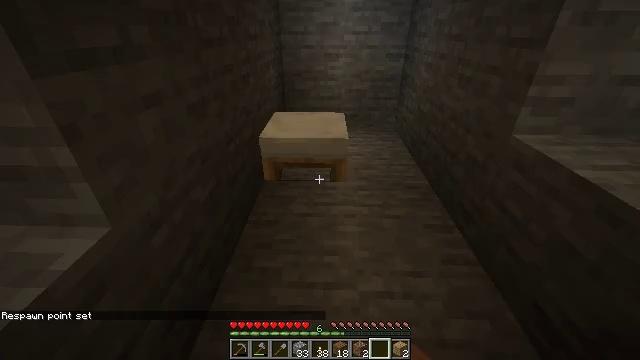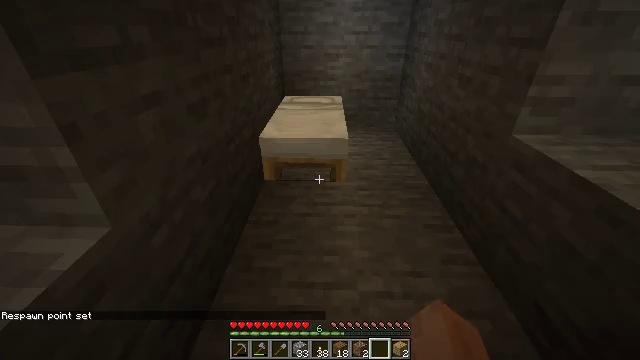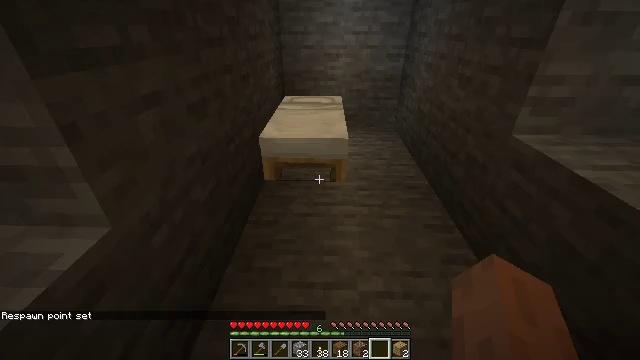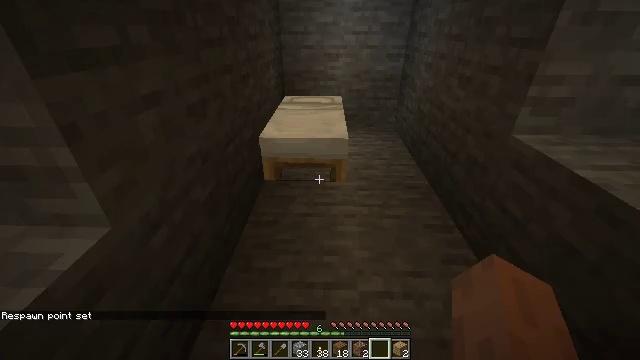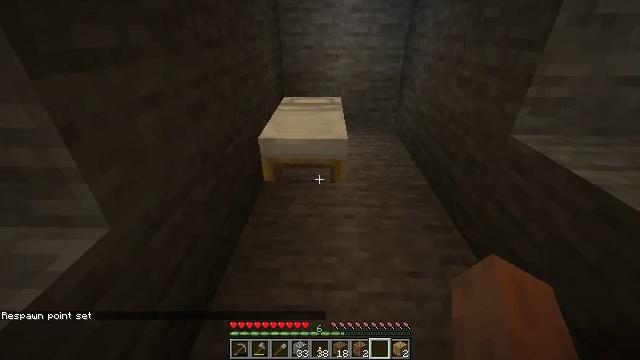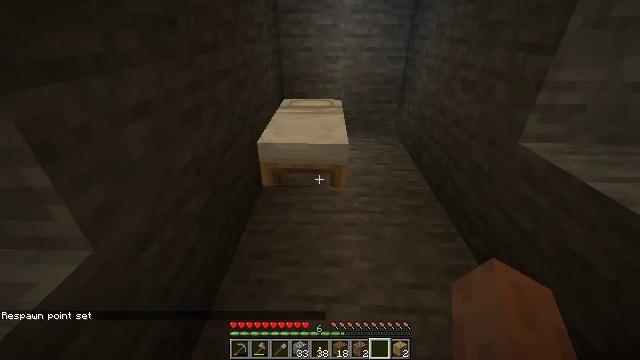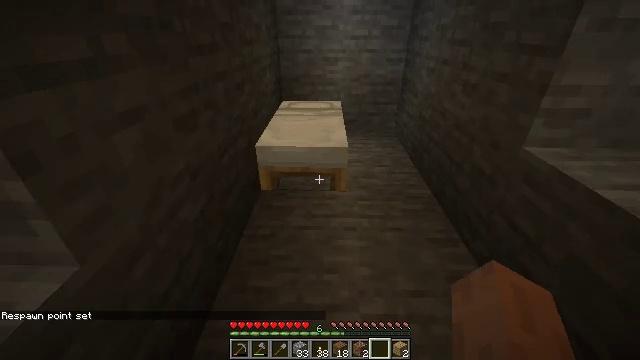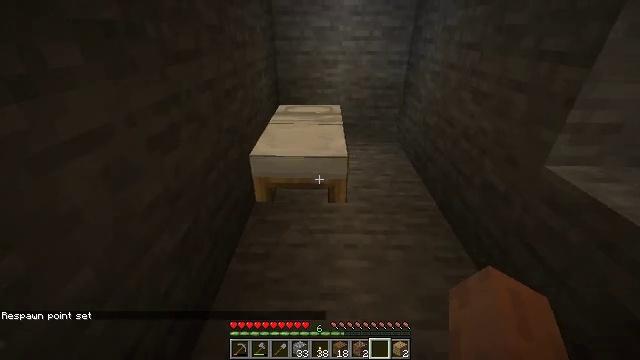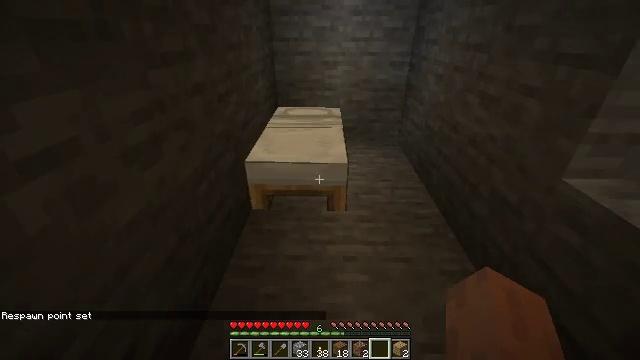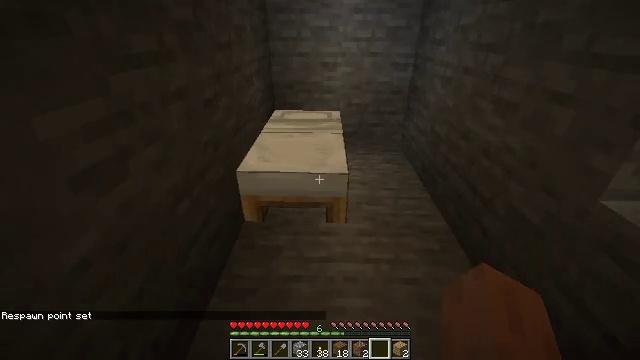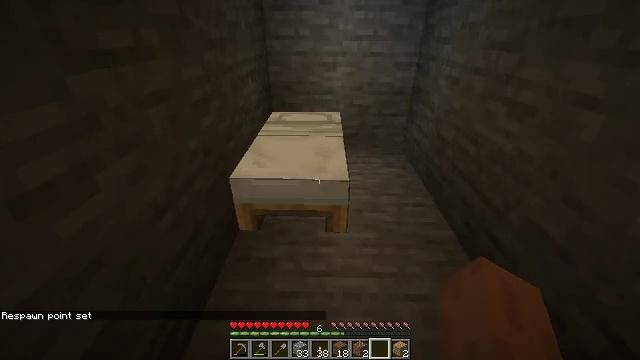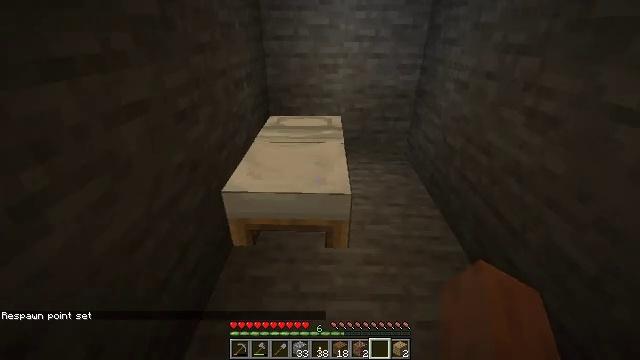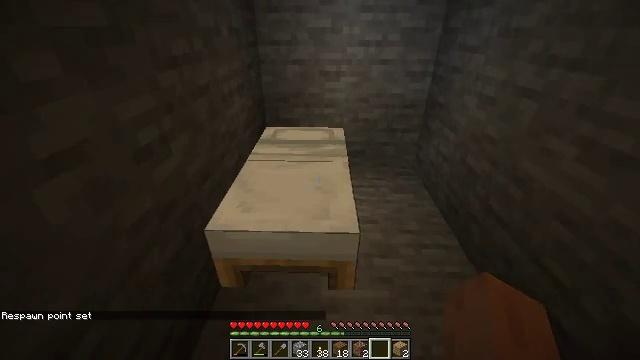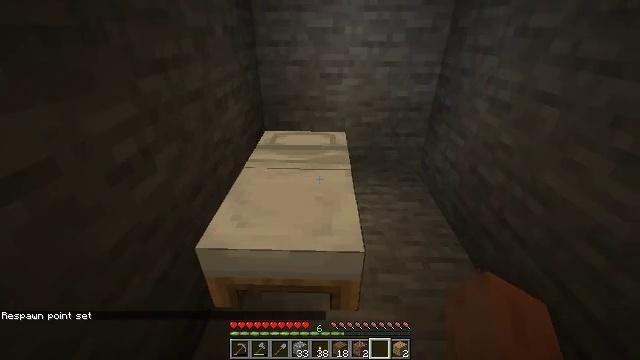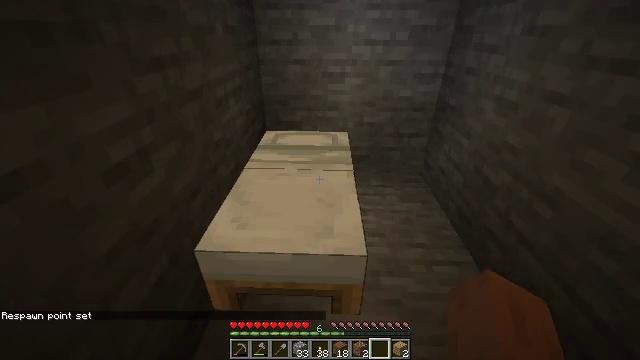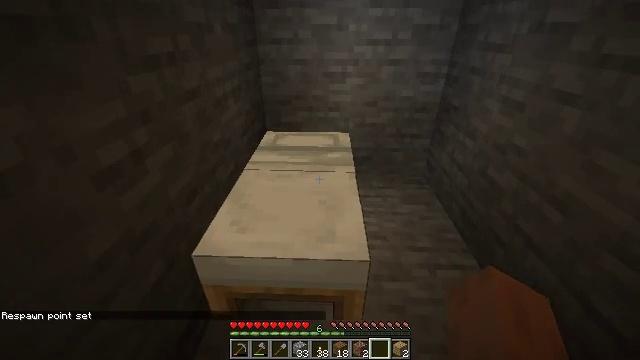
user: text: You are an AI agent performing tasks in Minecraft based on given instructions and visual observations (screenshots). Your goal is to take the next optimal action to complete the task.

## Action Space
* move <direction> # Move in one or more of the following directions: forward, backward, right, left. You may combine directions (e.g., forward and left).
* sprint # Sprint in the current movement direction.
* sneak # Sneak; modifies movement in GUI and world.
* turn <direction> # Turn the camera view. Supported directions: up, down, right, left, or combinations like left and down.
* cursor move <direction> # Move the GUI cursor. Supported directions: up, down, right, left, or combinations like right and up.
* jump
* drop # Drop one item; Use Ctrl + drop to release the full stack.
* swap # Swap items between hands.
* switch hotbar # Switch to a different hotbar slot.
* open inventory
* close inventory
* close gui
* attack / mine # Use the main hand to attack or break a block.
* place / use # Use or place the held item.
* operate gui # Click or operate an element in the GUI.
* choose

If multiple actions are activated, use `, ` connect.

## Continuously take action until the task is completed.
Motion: motion action
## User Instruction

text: Retrieve the white bed for later use.
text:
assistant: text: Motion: no_op
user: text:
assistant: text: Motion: no_op
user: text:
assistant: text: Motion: no_op
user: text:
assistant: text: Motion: no_op
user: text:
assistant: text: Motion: move forward
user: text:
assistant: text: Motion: move forward
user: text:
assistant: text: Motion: move forward
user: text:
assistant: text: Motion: move forward
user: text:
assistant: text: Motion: move forward
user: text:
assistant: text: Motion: move forward
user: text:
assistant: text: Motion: move forward
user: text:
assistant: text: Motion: move forward
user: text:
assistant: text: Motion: no_op
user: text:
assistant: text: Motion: no_op
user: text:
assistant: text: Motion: use / place
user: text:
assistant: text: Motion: use / place
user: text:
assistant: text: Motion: use / place
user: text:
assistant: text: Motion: no_op
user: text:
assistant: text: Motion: no_op
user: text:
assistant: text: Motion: no_op
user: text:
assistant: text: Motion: no_op
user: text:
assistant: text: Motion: no_op
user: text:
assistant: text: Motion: no_op
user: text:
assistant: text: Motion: no_op
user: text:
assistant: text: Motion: no_op
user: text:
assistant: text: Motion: no_op
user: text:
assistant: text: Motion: no_op
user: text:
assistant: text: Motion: no_op
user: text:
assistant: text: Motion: no_op
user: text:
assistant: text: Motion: no_op